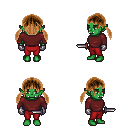
a pixel art fantasy rpg character, female body template, orc, green skin, maroon long-sleeve shirt, red pants, brown twin-tailed hairstyle, metal gloves, dagger, four views (front, back, left, right), 2x2 character sprite sheet, small pixel art, hard edges, no anti-aliasing